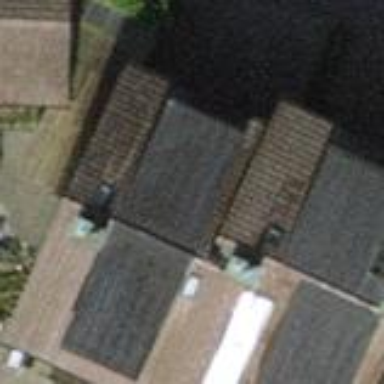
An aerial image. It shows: Terrace building.